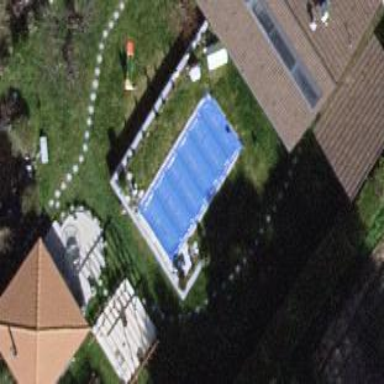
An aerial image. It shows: Swimming pool located in leisure land.